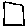
Label: square